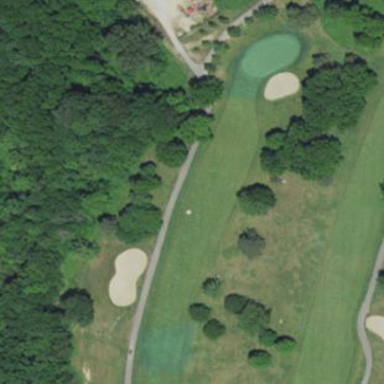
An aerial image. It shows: Golf fairway surrounded by grass.